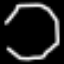
Label: octagon